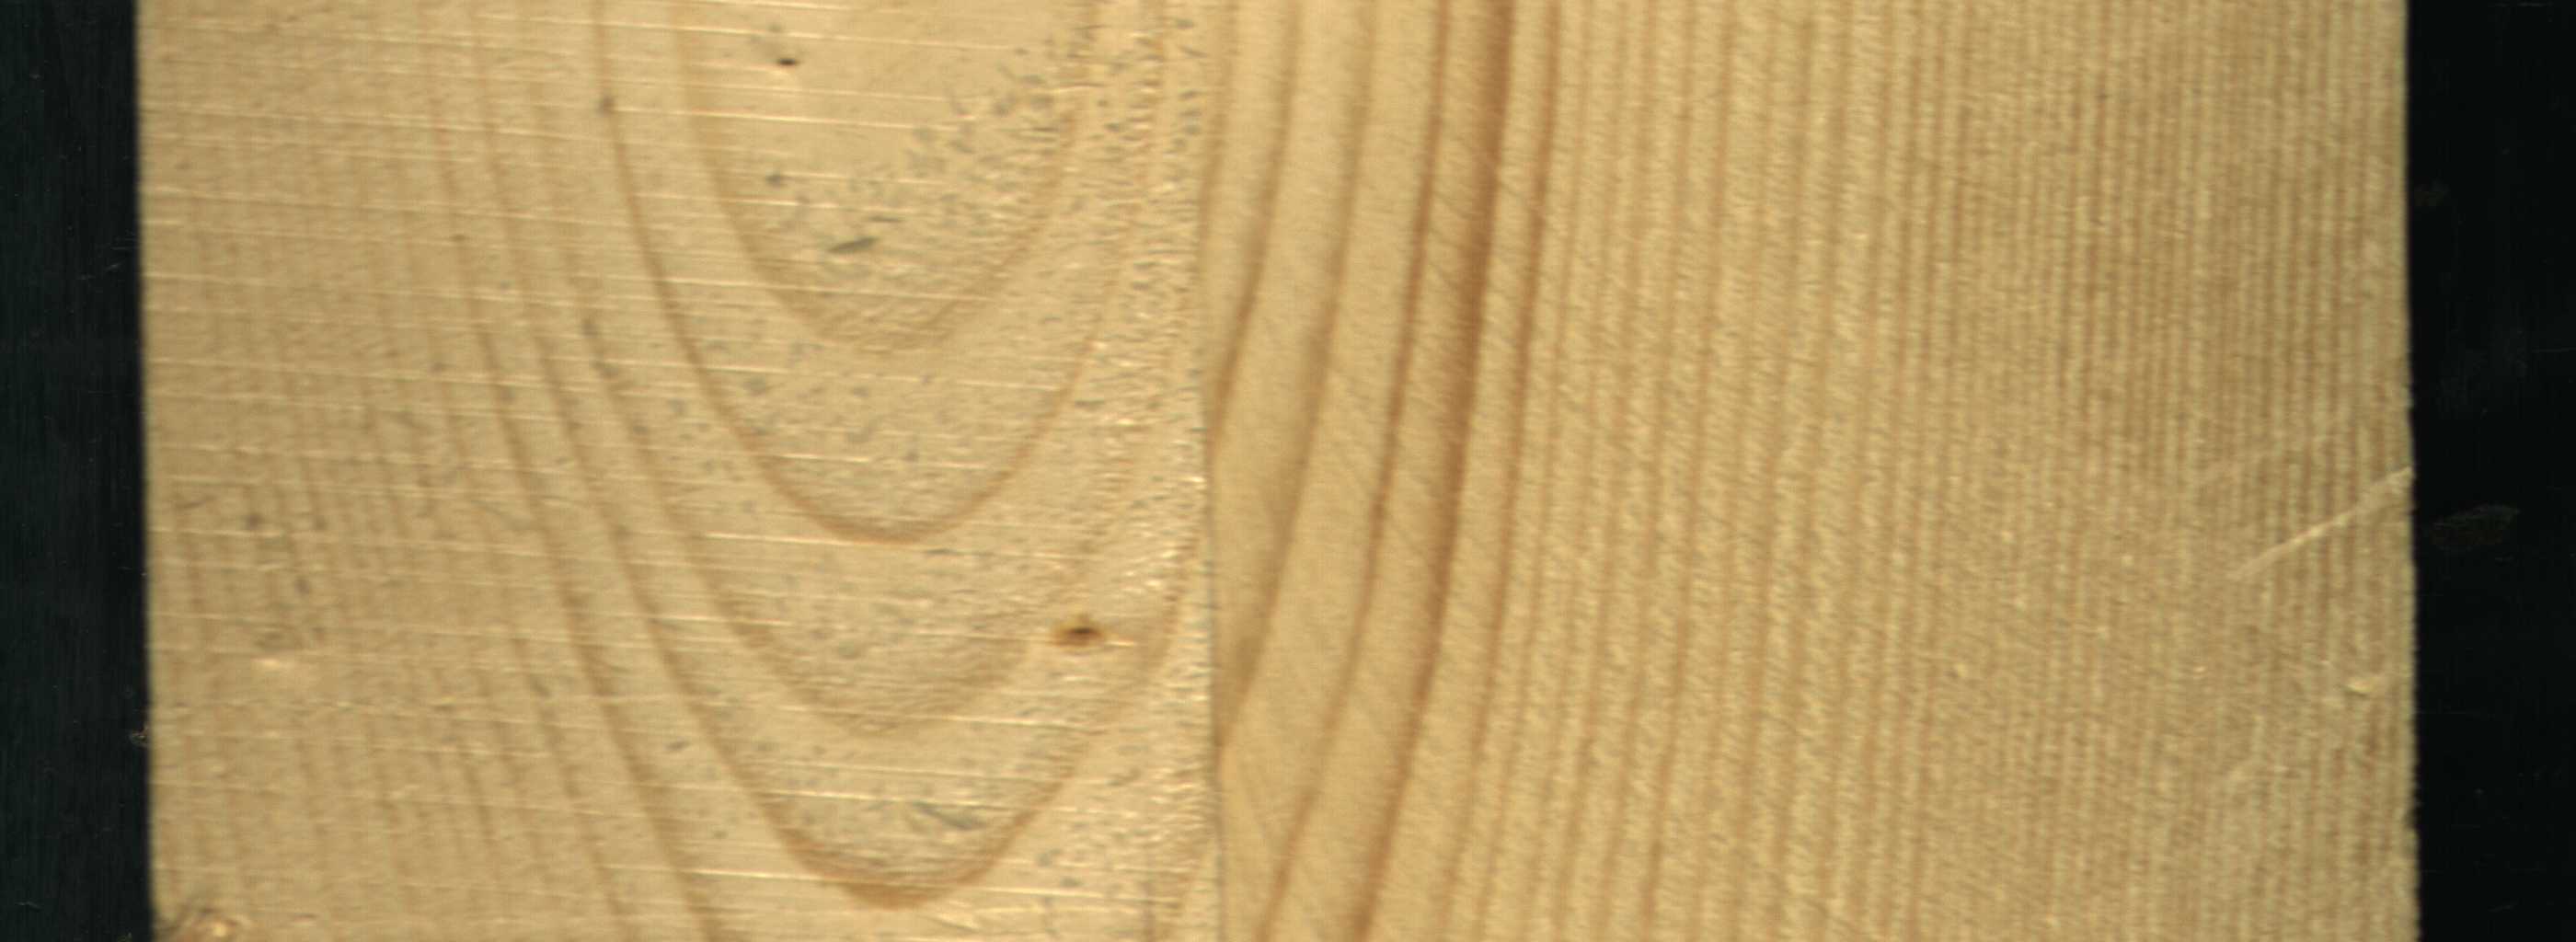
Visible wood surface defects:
Live_Knot